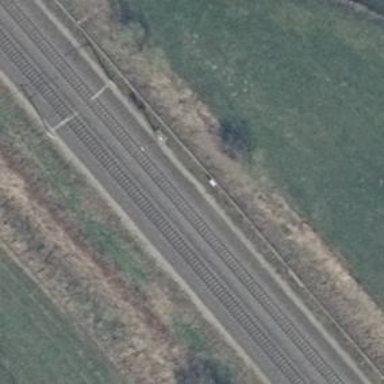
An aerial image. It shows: Railway signal.